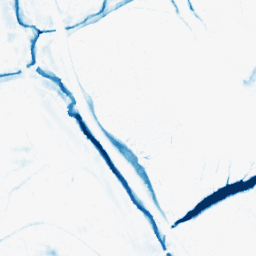
Category: morphological
Decomposition family: morphological_ellipse
Decomposition parameters: operation: closing
width: 20
height: 10
Upsampling method: bspline
Upsampling parameters: scale: 2
Upsampling scale: 2